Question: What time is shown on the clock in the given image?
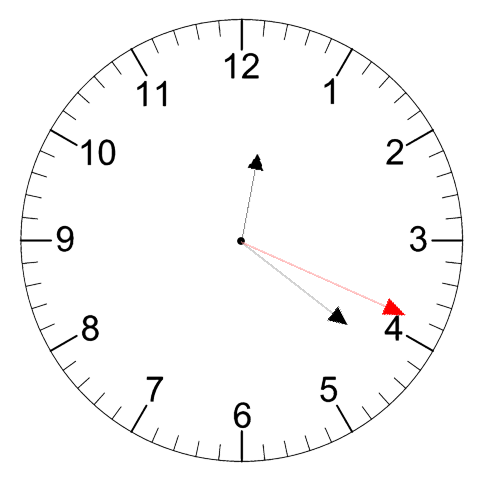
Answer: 12:21:19